The picture encodes a bearing's raw vibration samples as pixel intensities in a 2-D grid. Classify the bearing condition as one of: normal, inner_race, outer_race, ball.
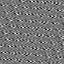
Answer: inner_race